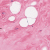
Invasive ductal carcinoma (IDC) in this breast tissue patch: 0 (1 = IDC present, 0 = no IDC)